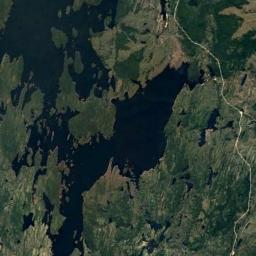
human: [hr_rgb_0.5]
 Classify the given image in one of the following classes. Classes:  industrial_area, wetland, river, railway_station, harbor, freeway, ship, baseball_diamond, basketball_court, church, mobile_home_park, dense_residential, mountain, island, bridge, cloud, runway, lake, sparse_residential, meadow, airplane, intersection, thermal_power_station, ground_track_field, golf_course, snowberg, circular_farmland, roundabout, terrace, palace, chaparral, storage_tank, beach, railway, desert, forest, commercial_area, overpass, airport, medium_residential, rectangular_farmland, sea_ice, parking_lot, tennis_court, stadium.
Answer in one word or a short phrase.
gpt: wetland